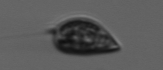
Label: Prorocentrum_triestinum